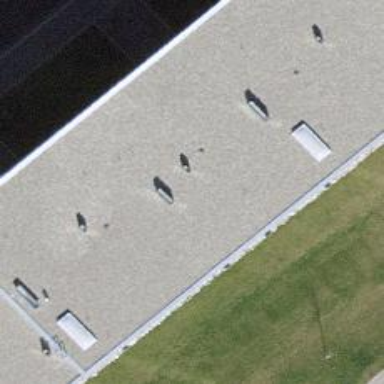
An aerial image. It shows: Building part with flat roof.